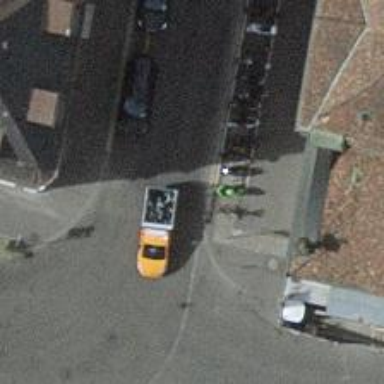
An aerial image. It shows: Bicycle parking area with stands.